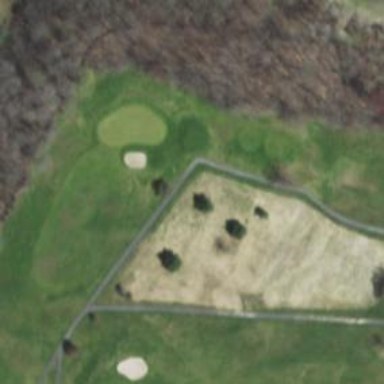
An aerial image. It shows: Golf tee.